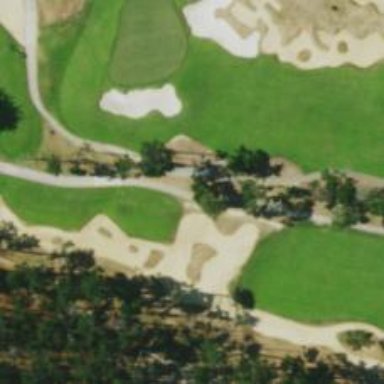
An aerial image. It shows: Footway that resembles golf path.